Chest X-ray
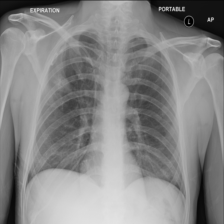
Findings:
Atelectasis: negative
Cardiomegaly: negative
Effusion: negative
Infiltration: negative
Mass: negative
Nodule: negative
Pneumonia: negative
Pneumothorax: negative
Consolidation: negative
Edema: negative
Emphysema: negative
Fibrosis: negative
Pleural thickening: negative
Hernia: negative